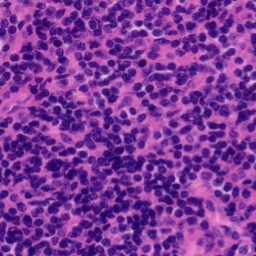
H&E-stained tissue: Tonsil